Aerial crown-view tile of a tropical tree (Barro Colorado Island, Panama), acquired 20250124:
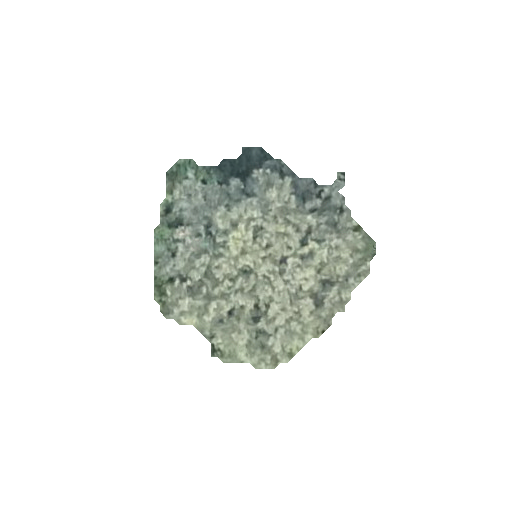
Species: Apeiba tibourbou
GBIF accepted scientific name: Apeiba tibourbou
Crown area: 51.41 m²